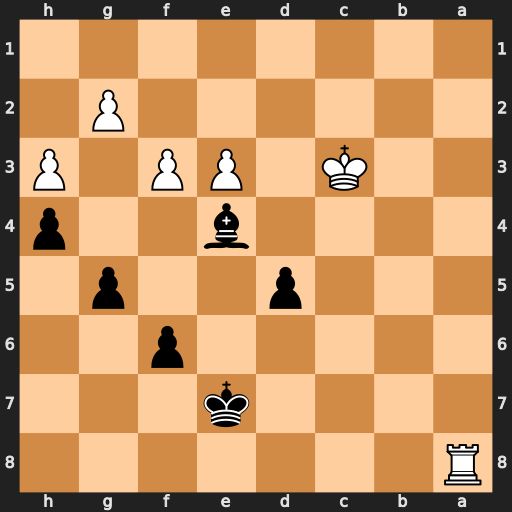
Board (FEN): R7/4k3/5p2/3p2p1/4b2p/2K1PP1P/6P1/8
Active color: b
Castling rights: -
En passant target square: -
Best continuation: d4+ Kxd4 Bxa8